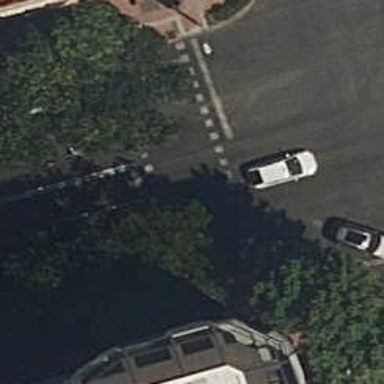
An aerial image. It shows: Road intersection controlled by traffic signals.